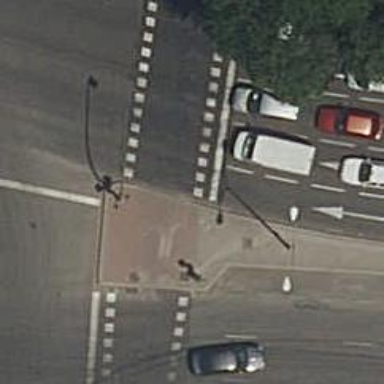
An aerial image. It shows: Footway surfaced with paving stones.